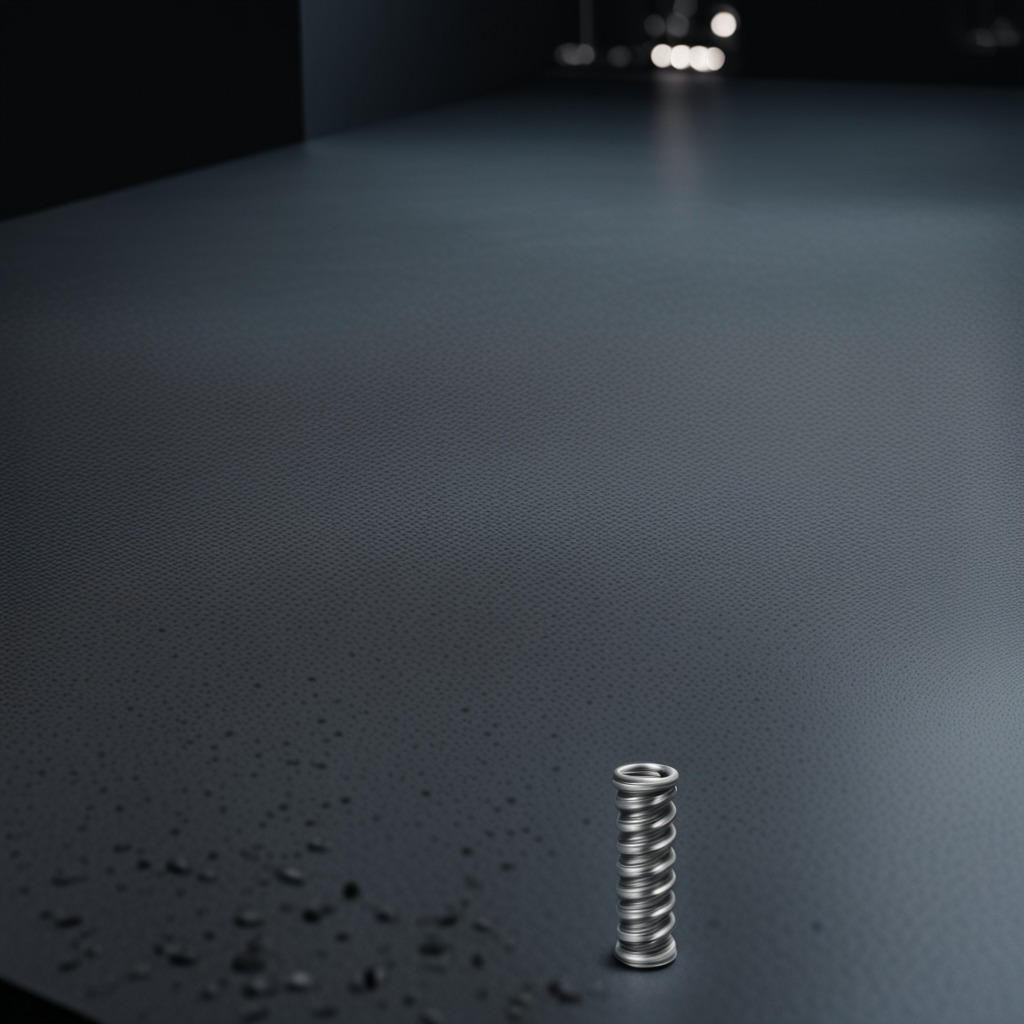
A coiled metal spring is lying on a clean granite table inside a workshop at night.